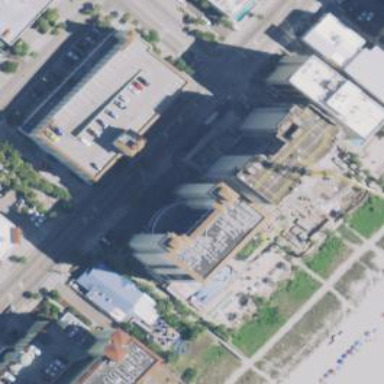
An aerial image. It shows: Hotel building.